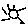
Label: sun